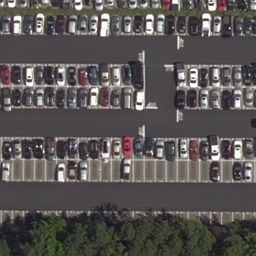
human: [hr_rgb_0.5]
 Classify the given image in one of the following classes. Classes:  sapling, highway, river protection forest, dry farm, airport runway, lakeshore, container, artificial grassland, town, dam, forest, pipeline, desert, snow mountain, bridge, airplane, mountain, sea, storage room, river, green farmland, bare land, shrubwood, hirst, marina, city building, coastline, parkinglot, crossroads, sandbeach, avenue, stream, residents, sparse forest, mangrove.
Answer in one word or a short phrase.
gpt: parkinglot